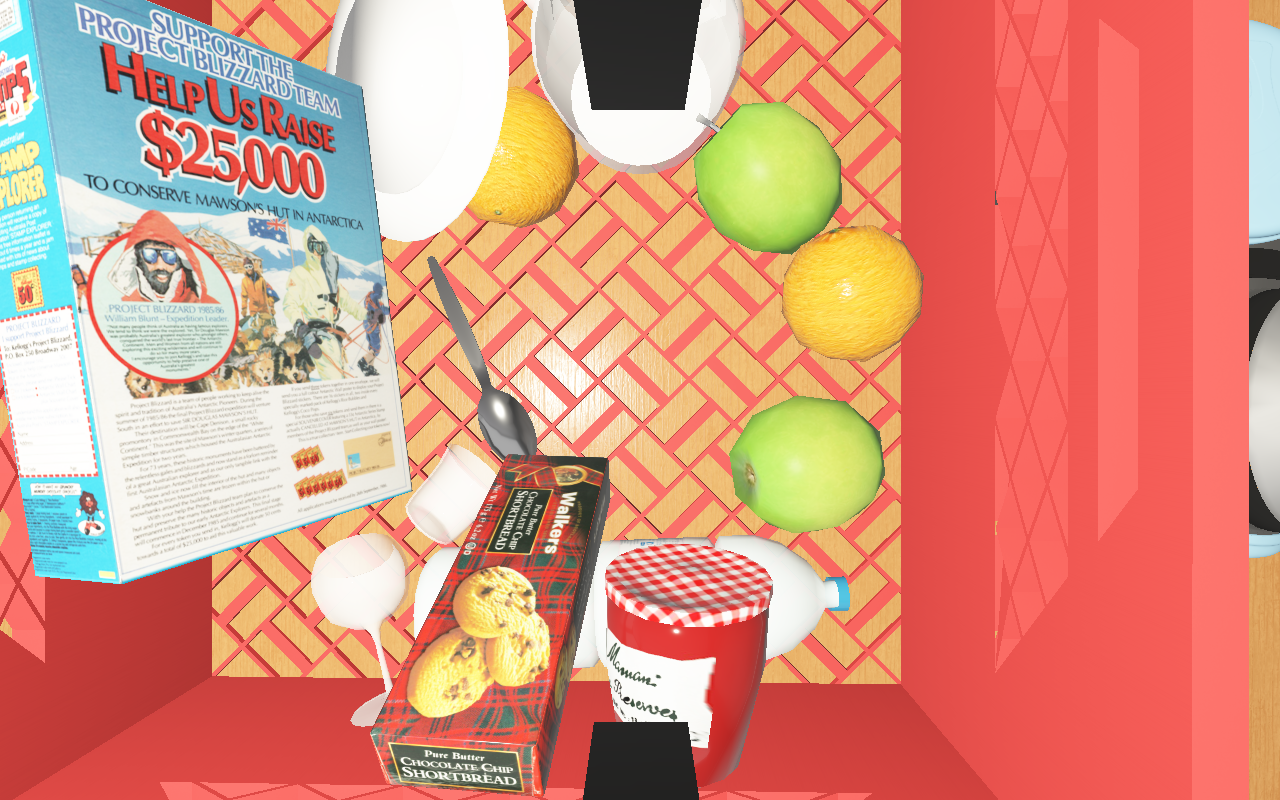
Objects in the scene:
apple
apple
orange
orange
spoon
plate
wineglass
cereal box
biscuit box